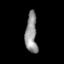
Tissue: skin
Cell type: Fibroblasts
Senescence score: 0.832
Nuclear area (px): 460
Mean DAPI intensity: 146.491